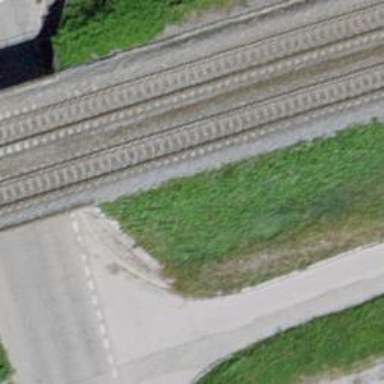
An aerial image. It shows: Railway track with contact line for electrification.